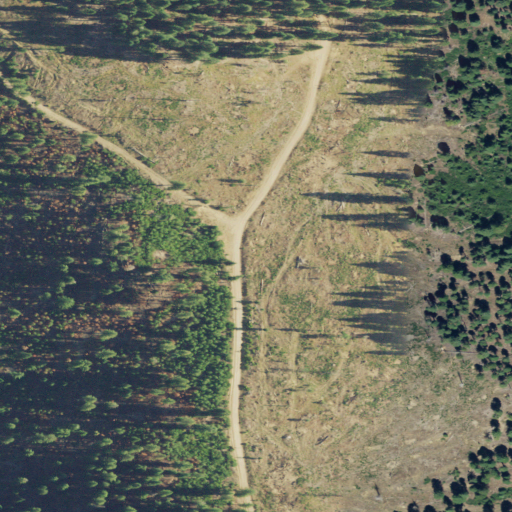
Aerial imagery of mountain in Oregon named Sun Mountain containing evergreen forest, shrub, and grassland